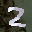
Label: 2